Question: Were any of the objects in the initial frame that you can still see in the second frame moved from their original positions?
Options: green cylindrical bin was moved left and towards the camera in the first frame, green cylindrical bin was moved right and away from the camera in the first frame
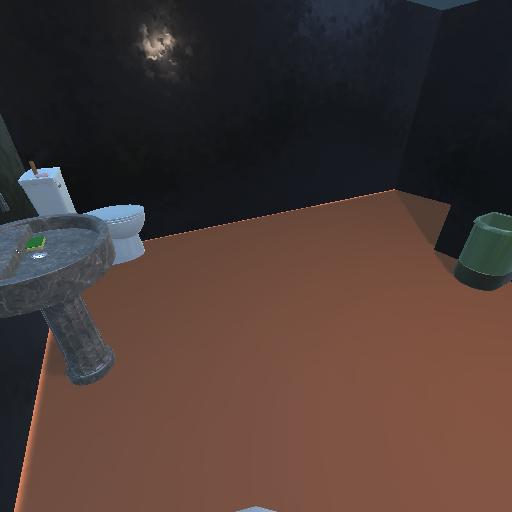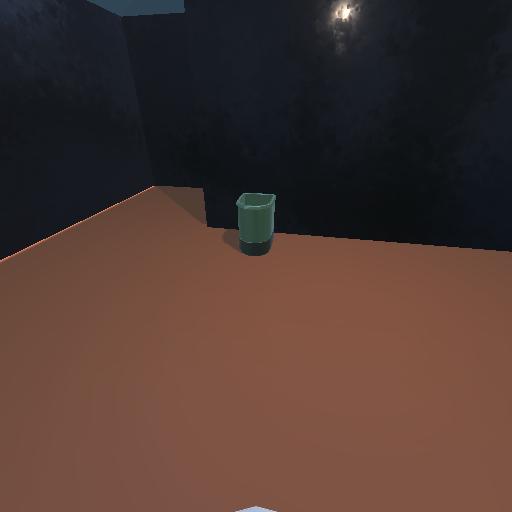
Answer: green cylindrical bin was moved left and towards the camera in the first frame